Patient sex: M
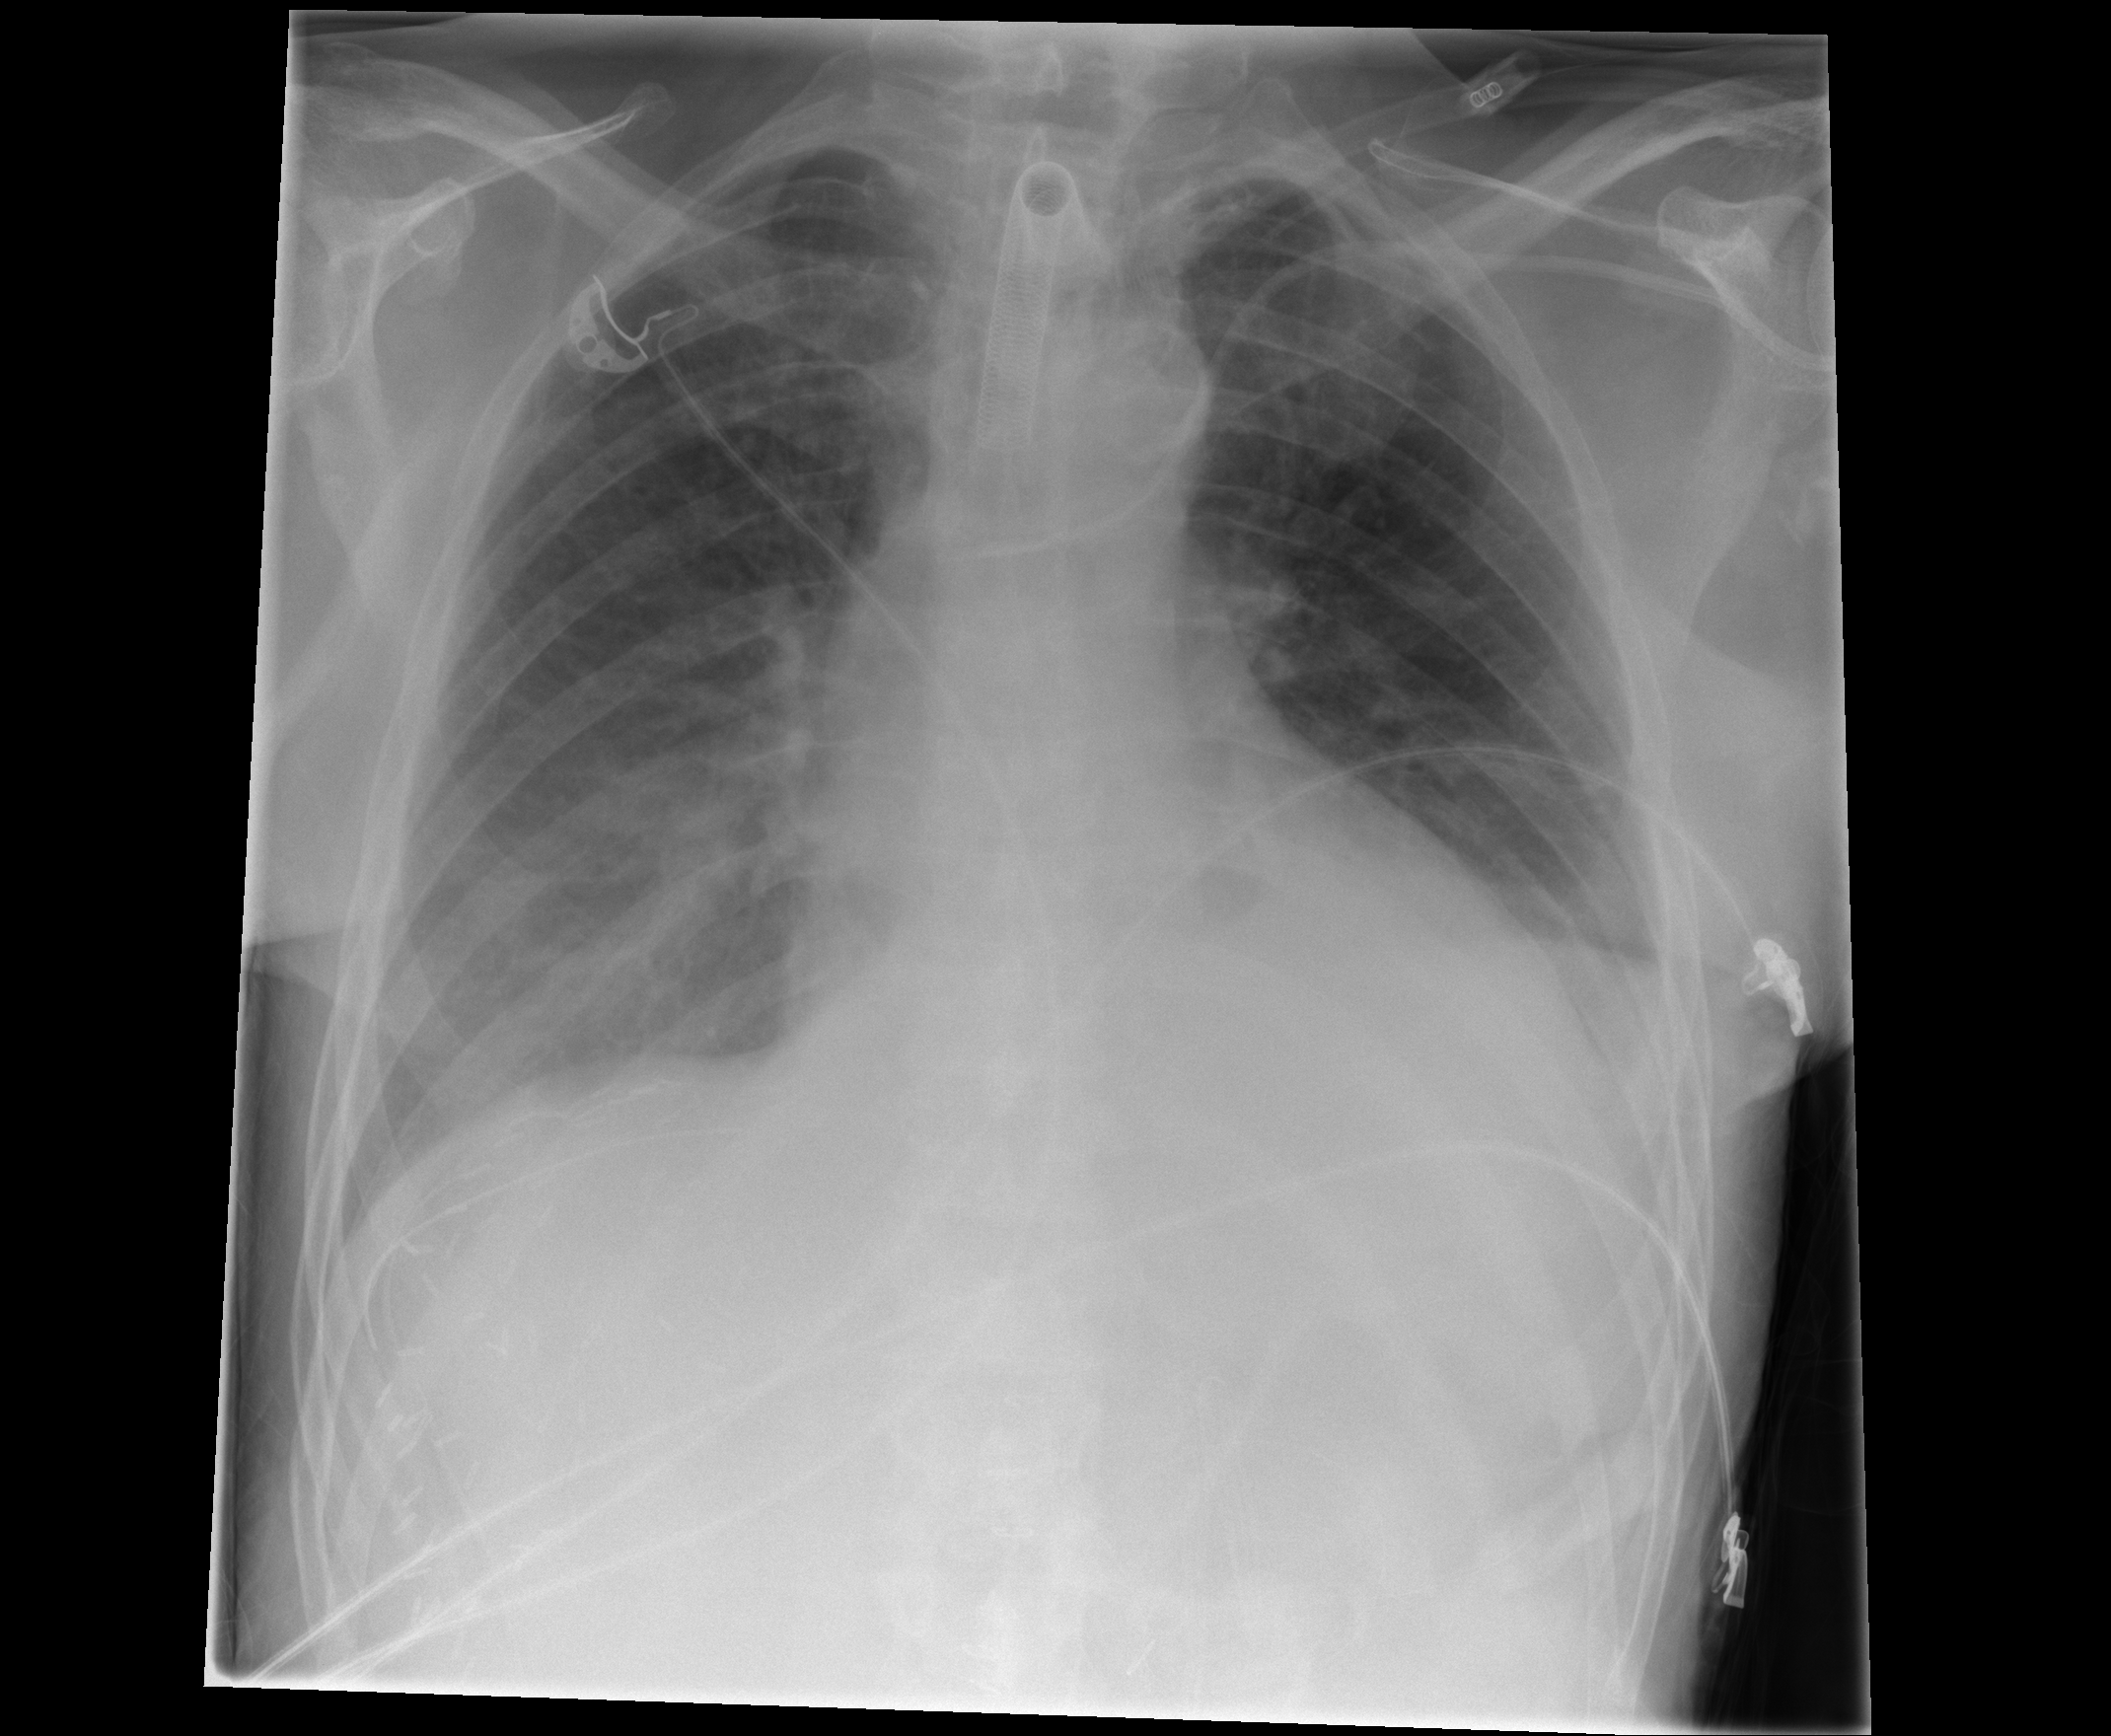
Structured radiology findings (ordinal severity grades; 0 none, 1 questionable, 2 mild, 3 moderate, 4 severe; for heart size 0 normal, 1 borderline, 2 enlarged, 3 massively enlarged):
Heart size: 1
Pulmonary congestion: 2
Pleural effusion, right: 0
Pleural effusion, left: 2
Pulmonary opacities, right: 0
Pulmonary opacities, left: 0
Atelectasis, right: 2
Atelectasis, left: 2